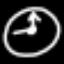
Label: clock